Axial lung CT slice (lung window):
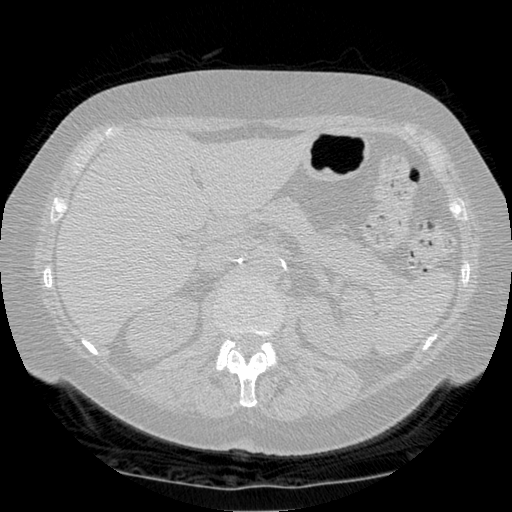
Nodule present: no